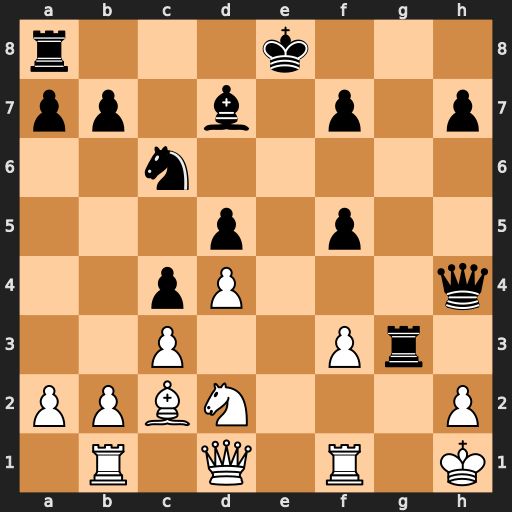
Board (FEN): r3k3/pp1b1p1p/2n5/3p1p2/2pP3q/2P2Pr1/PPBN3P/1R1Q1R1K
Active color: w
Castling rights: q
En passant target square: -
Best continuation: Qe1+ Kf8 Qxg3 Qxg3 hxg3